Question: I'm beginner in 'wxPython'.
I'm trying to make my GUI program with python.
But I can't set background transparency to 'StaticText'.
I tried 'SetBackground(), SetTransparent()'
But gray rectangle remained.
I want to know how to remove gray rectangle behind the 'hamster'.
Thanks...

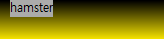
Answer: You will have to subclass 'wx.StaticText' to get it to work. This fellow figured it out:
- <URL>
It would appear that you need to override its 'on_paint' method.
For the ultimate in flexibility though, I would recommend using 'wx.DC' or 'wx.GCDC'. See the wxPython demo for some examples.